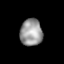
Tissue: lung
Cell type: Epithelial cells
Senescence score: 0.1673
Nuclear area (px): 588
Mean DAPI intensity: 153.189